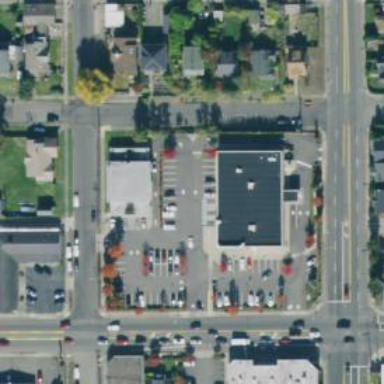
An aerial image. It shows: Parking space.